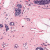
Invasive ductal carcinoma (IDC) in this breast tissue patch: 0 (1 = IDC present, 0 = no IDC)